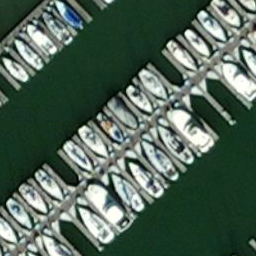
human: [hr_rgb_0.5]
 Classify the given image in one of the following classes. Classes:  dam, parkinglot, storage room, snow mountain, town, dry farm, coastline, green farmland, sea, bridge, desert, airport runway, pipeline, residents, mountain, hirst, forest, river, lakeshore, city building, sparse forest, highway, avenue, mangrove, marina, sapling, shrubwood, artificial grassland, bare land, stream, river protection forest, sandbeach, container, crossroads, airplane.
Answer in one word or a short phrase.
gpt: marina